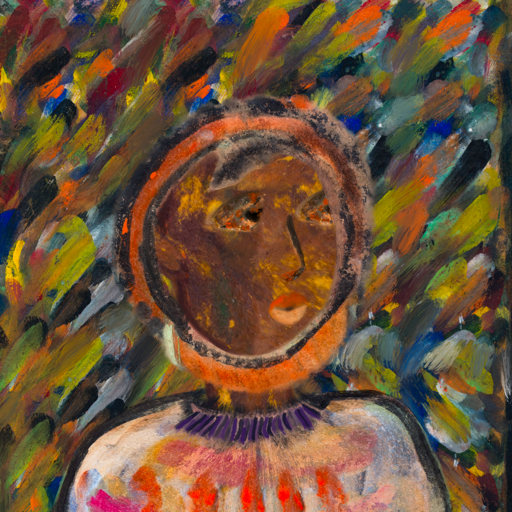
Background: An_Impression, Head And Neck Side: Comrade, Face Side: Gypsy_Queen, Bust: Childish, Hair Side: Childish, Head Accessory: Blank, Second Necklace: Blank, Necklace: HillGirl, Baby: Blank